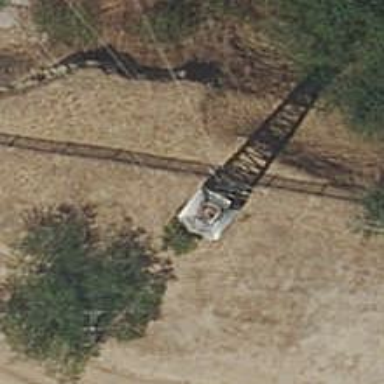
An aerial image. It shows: Lattice structure tower used for power transmission.